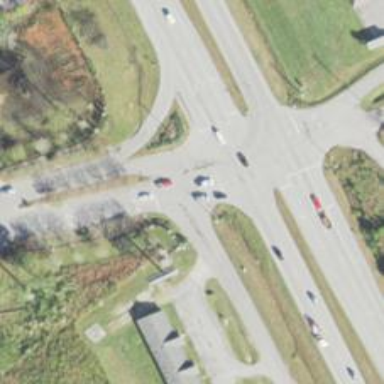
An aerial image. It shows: Roundabout.